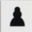
Piece: bP